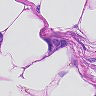
Metastatic tissue present: yes